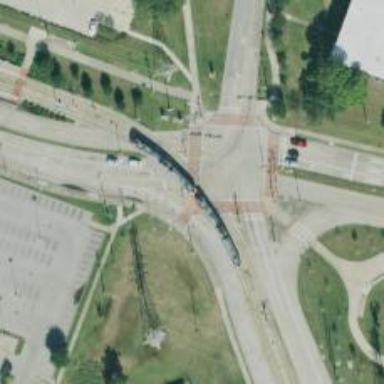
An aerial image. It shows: Crossing for the railway.